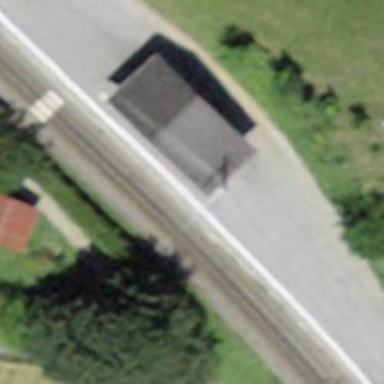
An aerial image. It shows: Halt on the railway.